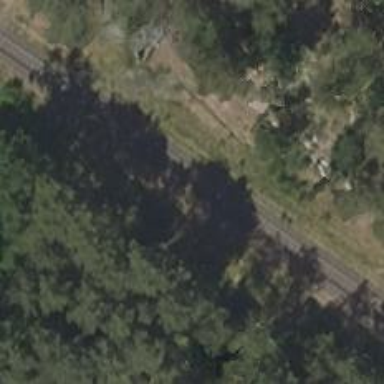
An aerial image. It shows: Solitary milestone along the railway.